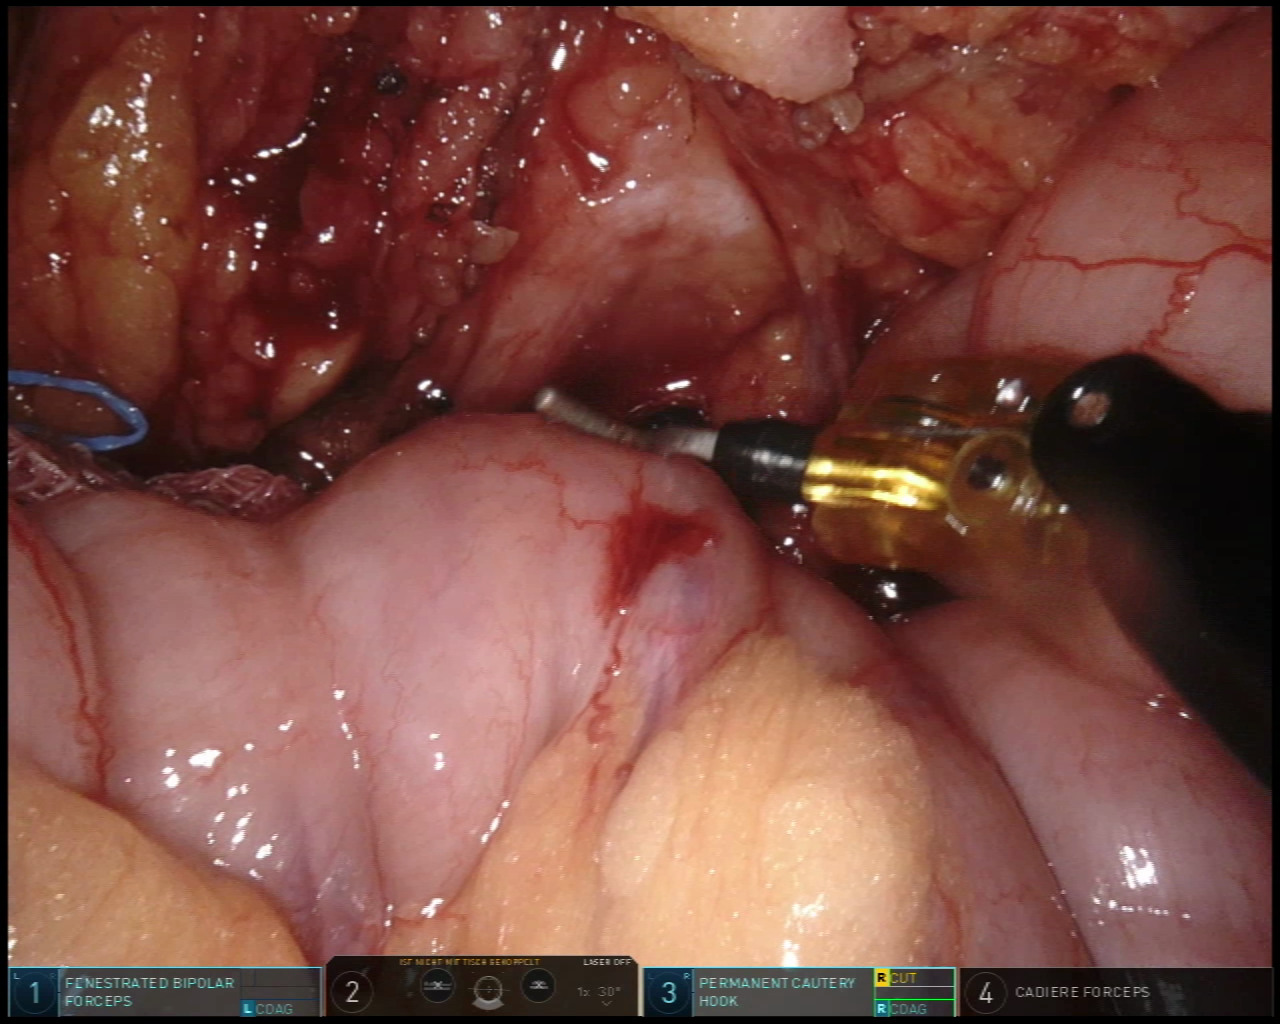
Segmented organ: inferior_mesenteric_artery
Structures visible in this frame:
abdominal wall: no
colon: no
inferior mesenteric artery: yes
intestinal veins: no
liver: no
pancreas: no
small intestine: yes
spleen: no
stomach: no
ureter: no
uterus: no
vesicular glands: no